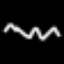
Label: squiggle